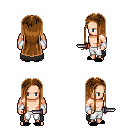
a pixel art fantasy rpg character, male body template, human, light skin, black cape, white pants, brown extra-long hairstyle, white cloth bracers, black slippers, dagger, four views (front, back, left, right), 2x2 character sprite sheet, small pixel art, hard edges, no anti-aliasing